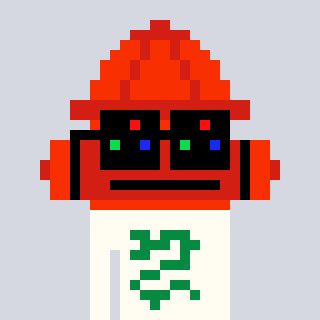
a pixel art character with square black sunglasses, a fire hydrant-shaped head and a grayscale-colored body on a cool background